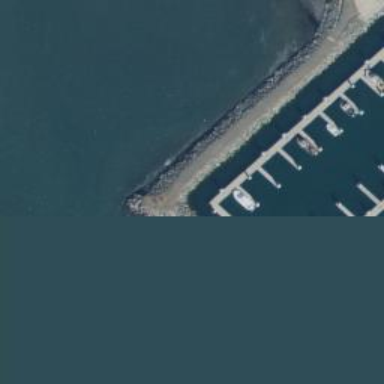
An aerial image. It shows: Man-made pier.